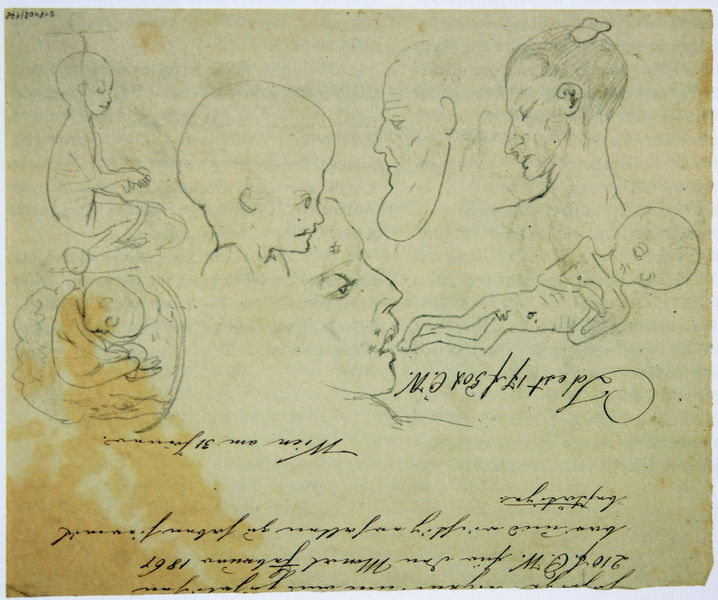
Titel: Brieffragment, Studien von Köpfen und Flöten
Künstler: Gabriel von Max
Standort: München
Institution: Städtische Galerie im Lenbachhaus
Schlagwörter: kopf, mann, gelb, frau, grau, kreide, köpfe, nase, ohr, profil, skizze, stirn, zeichnung, alt, mensch, tod, tot, auge, kind, kinn, kinder, schrift, umrisse, studie, baby, angst, glatze, tusche, greis, krank, text, bleistift, medizin, studien, flecken, skelett, wunden, brief, krankheit, wien, zeilen, kranke, handschrift, geburt, säugling, wissenschaft, mager, fötus, schrecklich, schrfit, deformation, embryo, dünne, behindert, alt mensch, embrio, fetus, siechtum, wasserkopf, tumor, tod krank, verkehrt herum, totgeburt, unterernährung